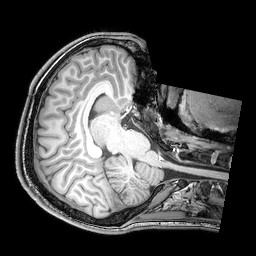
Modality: T1w
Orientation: axial
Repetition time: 0.00828 s
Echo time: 0.00388 s